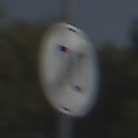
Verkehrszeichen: EndeGeschwindigkeit70
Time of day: MorningAfternoon
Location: Outdoor (Nature)
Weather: PartlyCloudy
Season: NotSpecified
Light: Natural